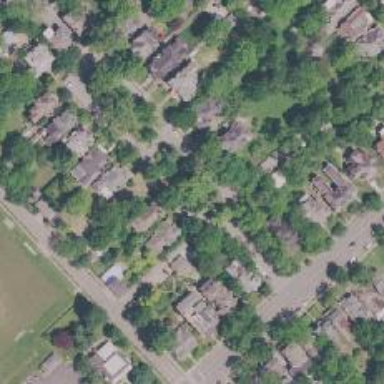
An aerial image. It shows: Charming neighbourhood.